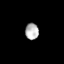
Tissue: lung
Cell type: Epithelial cells
Senescence score: 0.1458
Nuclear area (px): 216
Mean DAPI intensity: 179.847